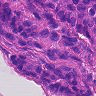
Metastatic tissue present: yes